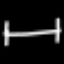
Label: bed